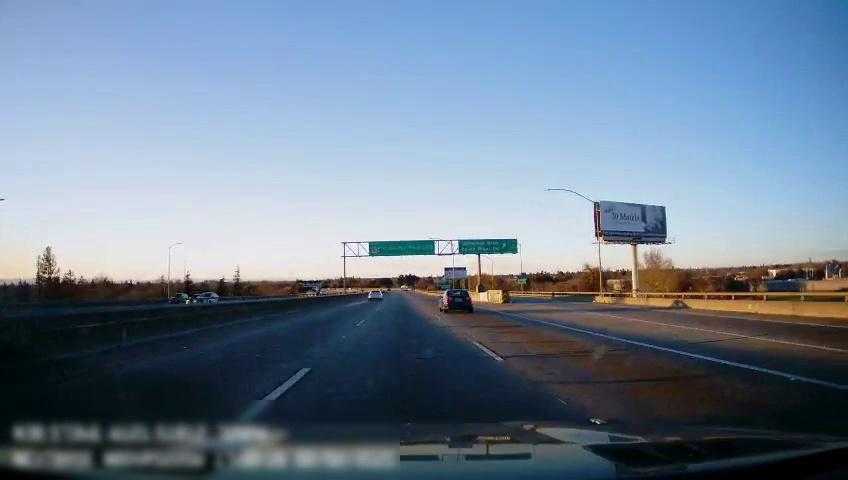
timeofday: Day
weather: Sunny
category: Drivable Space
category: Vehicles | Car
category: Vehicles | Car
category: Vehicles | Car
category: Vehicles | Car
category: Vehicles | SUV
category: Lanes | Current Lane
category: Lanes | Current Lane
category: Lanes | Alternate Lane
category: Lanes | Alternate Lane
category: Lanes | Alternate Lane
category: Traffic | Signs
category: Traffic | Signs